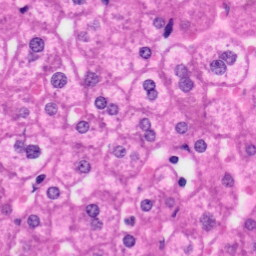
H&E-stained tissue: Liver